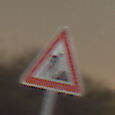
Verkehrszeichen: Arbeitsstelle
Umgebung: Outdoor, Nature
Tageszeit: Night
Wetter: Clear
Licht: Natural
Jahreszeit: NotSpecified
Kontrast: LowContrast